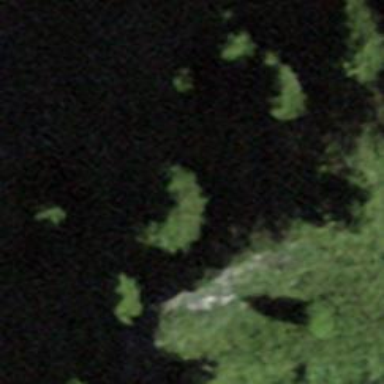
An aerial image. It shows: Patch of scrub vegetation.